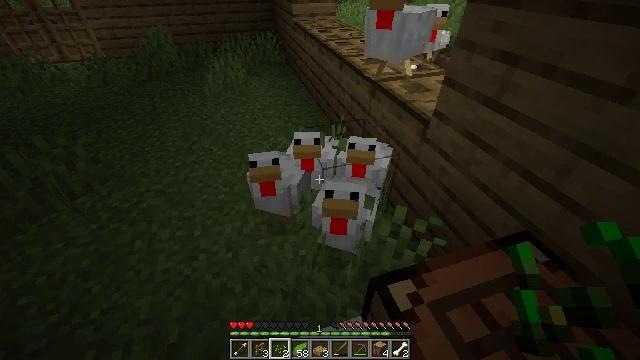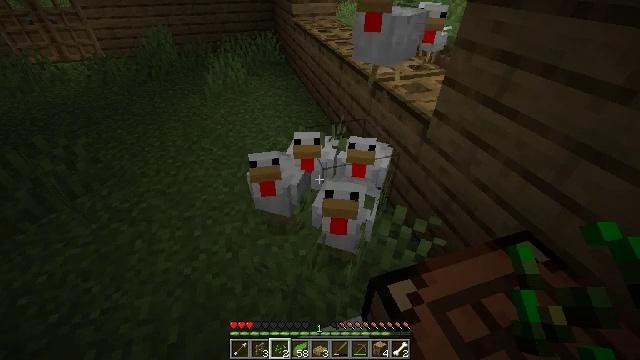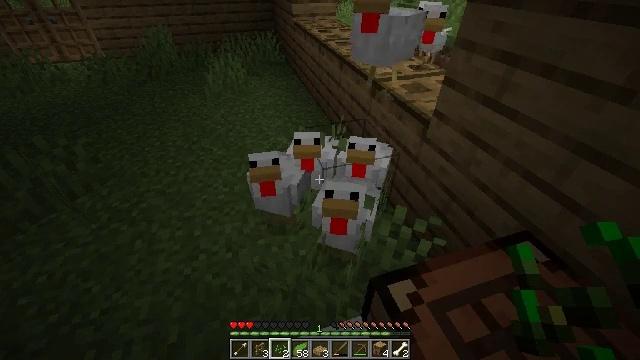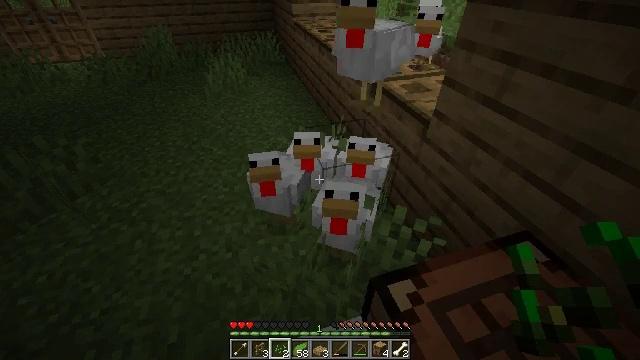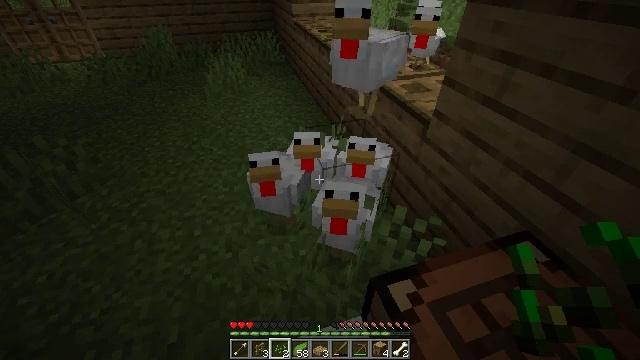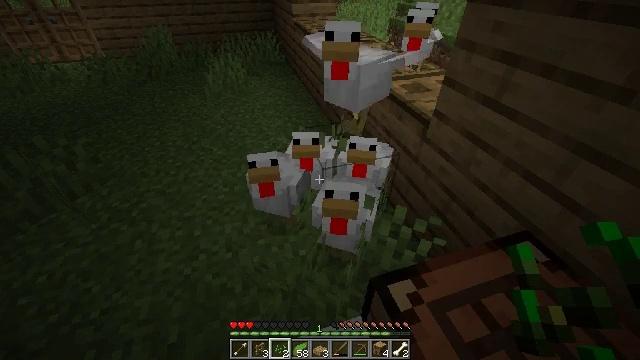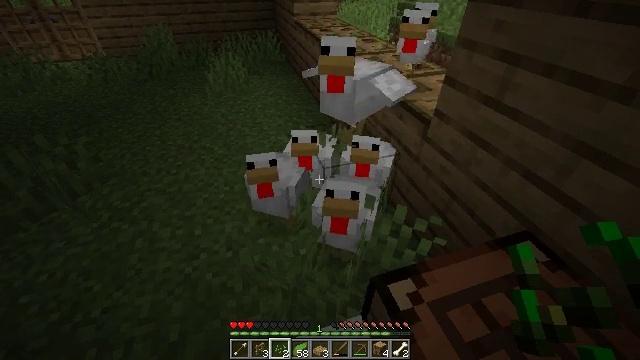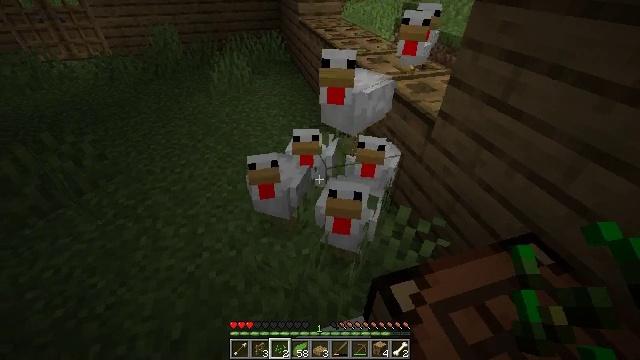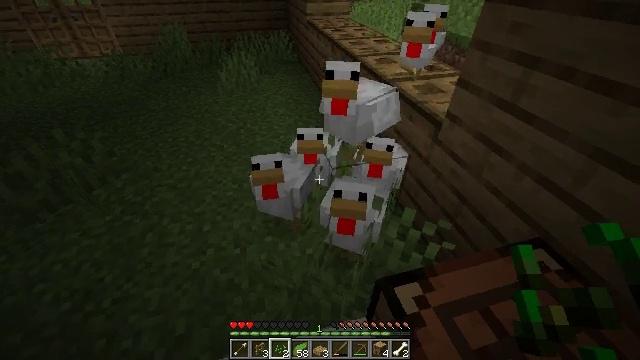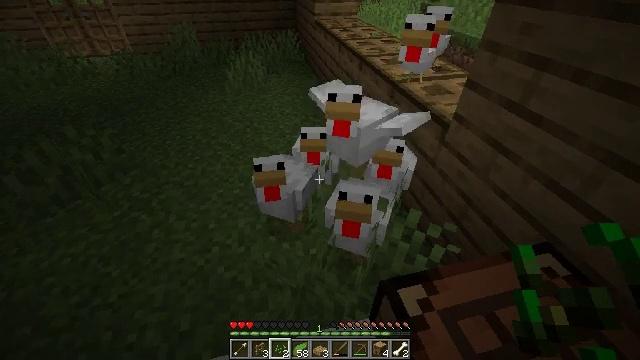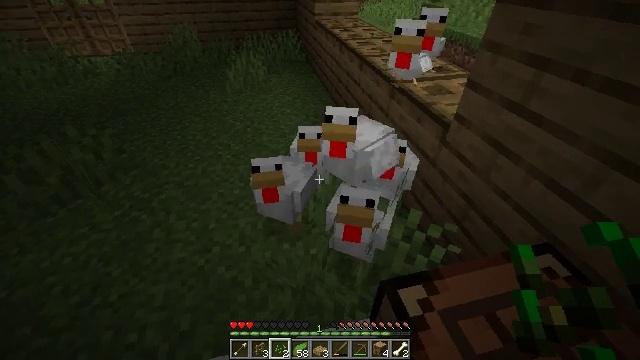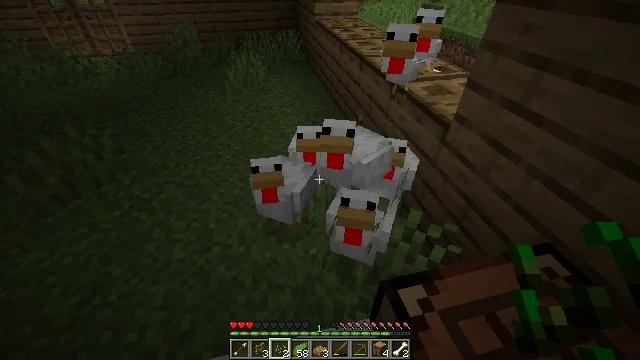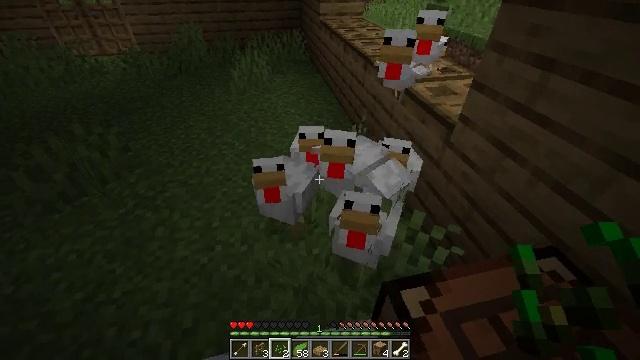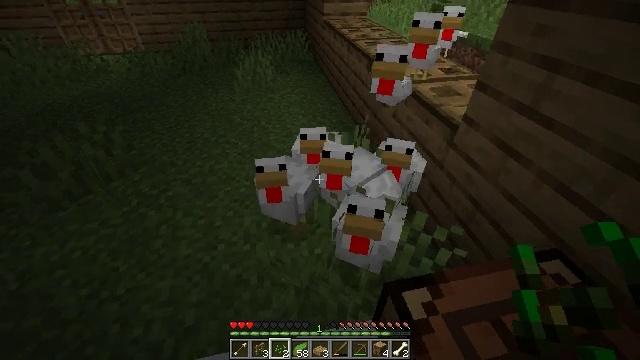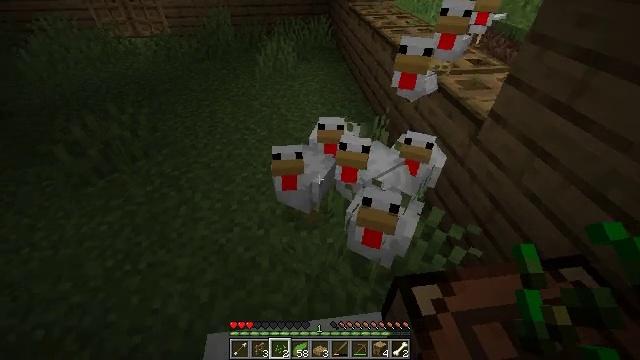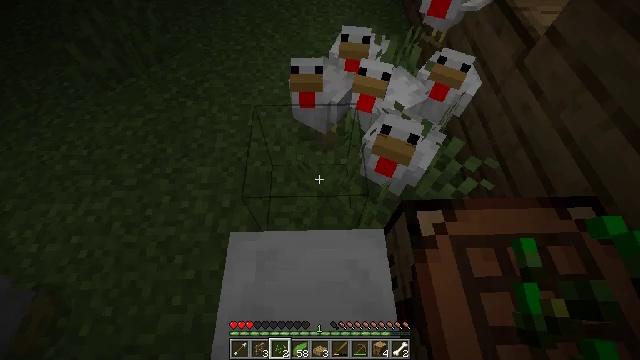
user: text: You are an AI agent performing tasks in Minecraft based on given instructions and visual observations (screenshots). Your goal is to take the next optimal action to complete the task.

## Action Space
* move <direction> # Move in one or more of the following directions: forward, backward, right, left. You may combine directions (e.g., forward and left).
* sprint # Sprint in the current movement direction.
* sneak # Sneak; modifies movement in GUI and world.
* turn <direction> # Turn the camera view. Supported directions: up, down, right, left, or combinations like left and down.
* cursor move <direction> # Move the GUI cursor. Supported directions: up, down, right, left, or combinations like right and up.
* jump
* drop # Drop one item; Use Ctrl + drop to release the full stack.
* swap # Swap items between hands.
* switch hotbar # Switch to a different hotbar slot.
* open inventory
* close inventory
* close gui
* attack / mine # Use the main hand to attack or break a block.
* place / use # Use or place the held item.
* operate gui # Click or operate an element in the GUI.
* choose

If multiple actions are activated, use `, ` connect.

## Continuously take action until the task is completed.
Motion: motion action
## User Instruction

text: Harvest the rose bush for its flowers.
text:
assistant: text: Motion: no_op
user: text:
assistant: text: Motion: no_op
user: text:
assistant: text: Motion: no_op
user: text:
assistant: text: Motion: no_op
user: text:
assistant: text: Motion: no_op
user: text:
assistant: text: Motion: no_op
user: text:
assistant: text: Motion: no_op
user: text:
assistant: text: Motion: turn left
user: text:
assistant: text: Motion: turn left
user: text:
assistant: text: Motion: no_op
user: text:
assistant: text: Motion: no_op
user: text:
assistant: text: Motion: no_op
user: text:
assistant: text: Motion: no_op
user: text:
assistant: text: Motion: turn left and down
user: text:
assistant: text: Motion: turn left and down
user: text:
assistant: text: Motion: turn right and down
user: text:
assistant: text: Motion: no_op
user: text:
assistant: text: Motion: no_op
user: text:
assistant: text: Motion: no_op
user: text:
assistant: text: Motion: no_op
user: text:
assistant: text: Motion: no_op
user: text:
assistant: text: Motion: no_op
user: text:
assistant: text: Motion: no_op
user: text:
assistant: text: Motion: move forward
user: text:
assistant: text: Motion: move forward
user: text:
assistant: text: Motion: move forward, turn right and up
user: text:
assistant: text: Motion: move forward, turn right and up
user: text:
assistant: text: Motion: move forward, turn right and up
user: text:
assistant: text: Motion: turn right and up
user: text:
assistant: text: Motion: turn right and up